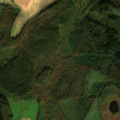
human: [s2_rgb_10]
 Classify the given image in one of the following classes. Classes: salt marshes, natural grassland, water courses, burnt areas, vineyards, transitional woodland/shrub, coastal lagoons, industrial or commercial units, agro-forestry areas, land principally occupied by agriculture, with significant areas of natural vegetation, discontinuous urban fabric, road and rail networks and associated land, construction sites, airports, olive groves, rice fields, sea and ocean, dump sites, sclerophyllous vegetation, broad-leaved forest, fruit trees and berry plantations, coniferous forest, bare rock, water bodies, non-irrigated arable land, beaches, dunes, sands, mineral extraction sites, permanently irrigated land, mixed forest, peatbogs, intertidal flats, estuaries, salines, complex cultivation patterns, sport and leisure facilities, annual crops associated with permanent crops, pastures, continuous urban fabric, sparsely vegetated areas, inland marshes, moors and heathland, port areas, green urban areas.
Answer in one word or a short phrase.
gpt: non-irrigated arable land, broad-leaved forest, mixed forest, transitional woodland/shrub